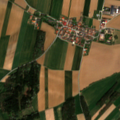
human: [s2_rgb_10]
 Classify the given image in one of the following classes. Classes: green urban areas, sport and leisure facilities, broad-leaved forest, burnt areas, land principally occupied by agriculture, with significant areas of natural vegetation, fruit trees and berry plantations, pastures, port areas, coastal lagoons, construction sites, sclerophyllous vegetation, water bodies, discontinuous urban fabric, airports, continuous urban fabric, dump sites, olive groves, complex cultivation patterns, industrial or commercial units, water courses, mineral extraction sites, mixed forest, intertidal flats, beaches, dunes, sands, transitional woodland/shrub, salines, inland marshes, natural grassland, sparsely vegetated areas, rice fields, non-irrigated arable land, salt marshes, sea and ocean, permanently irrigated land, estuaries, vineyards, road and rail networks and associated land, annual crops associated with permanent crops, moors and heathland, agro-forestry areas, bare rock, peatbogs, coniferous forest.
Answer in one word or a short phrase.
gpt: discontinuous urban fabric, non-irrigated arable land, land principally occupied by agriculture, with significant areas of natural vegetation